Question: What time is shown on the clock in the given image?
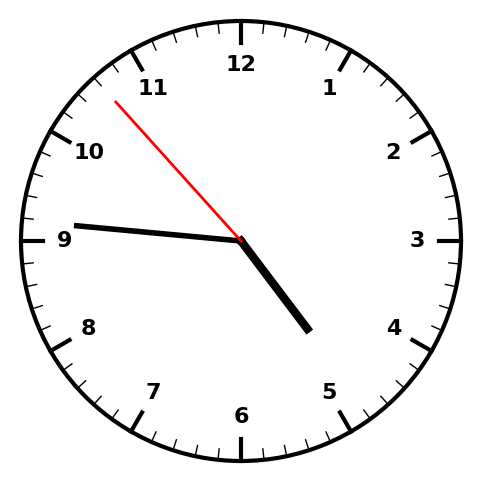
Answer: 04:45:53